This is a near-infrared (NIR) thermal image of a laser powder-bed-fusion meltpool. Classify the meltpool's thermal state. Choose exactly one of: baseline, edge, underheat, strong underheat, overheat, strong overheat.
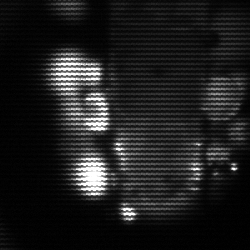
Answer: strong underheat